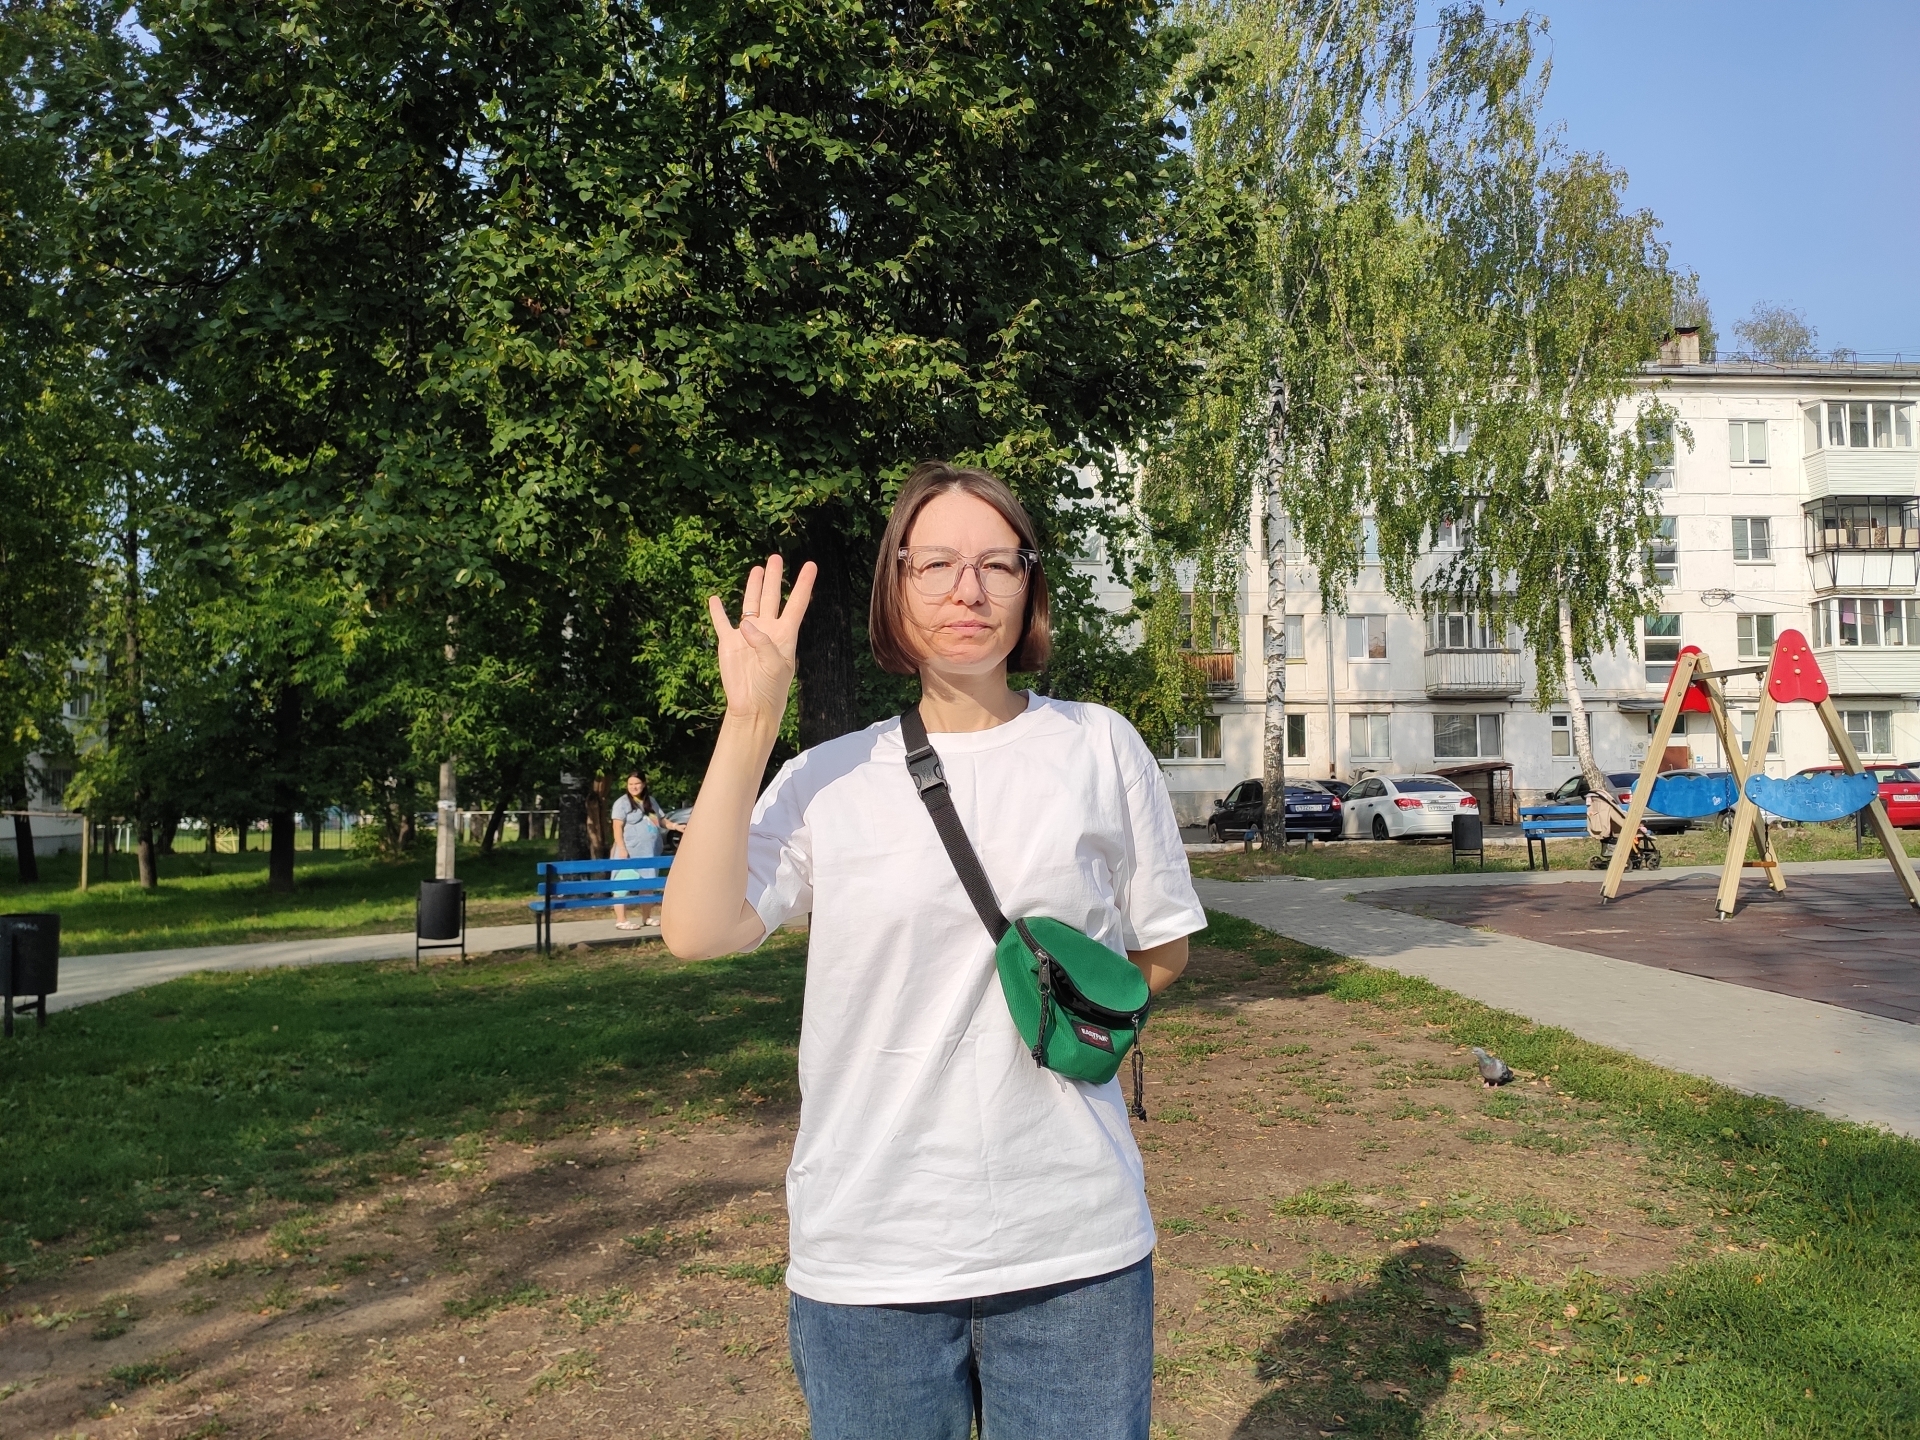
Label: clear